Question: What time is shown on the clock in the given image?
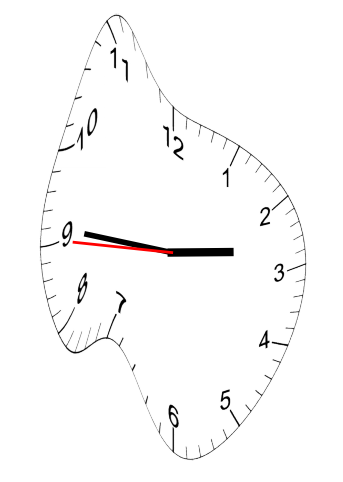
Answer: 02:45:45